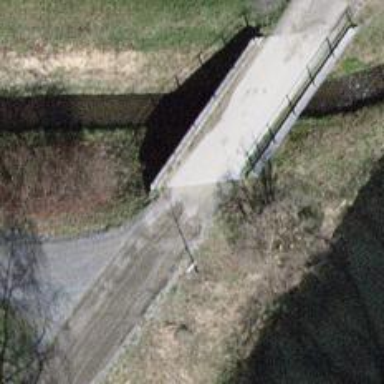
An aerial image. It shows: Track road on bridge with pebblestone surface of grade 2 tracktype.